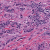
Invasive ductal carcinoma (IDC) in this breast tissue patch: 1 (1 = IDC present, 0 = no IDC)